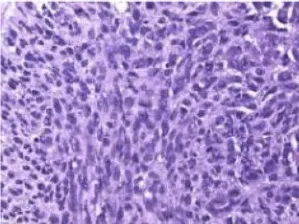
Pathology slides of the left chest wall mass. Diffuse sheets of malignant cells diagnosed as high-grade malignant neoplasm at our institution.
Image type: pathology (h&e)